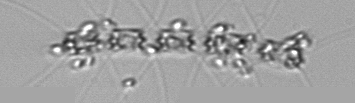
Label: Chaetoceros_didymus_TAG_external_flagellate